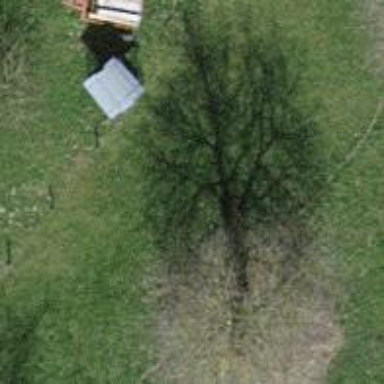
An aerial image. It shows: Single tag "natural: tree."